Interaction volume radius: 5 \u00c5
Interaction volume height: 15 \u00c5
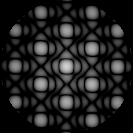
Disorder parameter: 0.009497